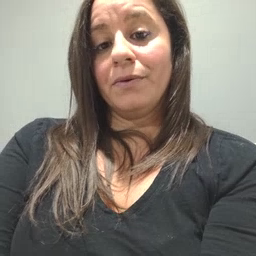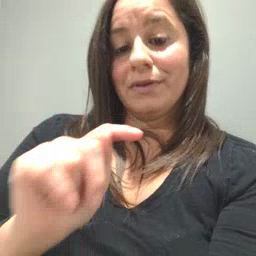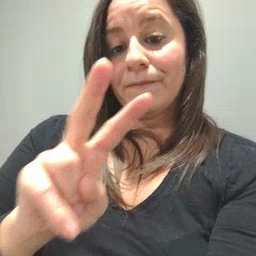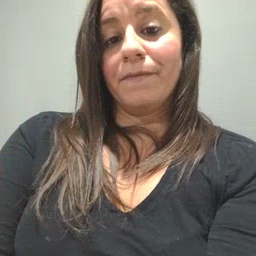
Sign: TV